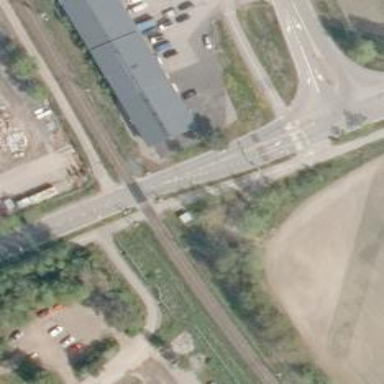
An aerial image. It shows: Level crossing with both lights and saltire in place.